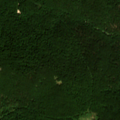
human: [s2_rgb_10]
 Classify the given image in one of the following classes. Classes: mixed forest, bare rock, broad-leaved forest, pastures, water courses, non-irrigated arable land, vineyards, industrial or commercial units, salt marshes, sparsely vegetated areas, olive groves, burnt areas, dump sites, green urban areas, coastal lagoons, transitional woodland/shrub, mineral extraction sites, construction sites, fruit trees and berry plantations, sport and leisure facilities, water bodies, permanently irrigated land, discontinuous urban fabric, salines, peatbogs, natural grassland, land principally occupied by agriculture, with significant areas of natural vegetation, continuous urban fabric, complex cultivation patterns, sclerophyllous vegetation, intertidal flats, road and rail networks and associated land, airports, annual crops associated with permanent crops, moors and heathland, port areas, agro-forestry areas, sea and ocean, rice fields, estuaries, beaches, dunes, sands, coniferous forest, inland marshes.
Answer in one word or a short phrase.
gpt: broad-leaved forest